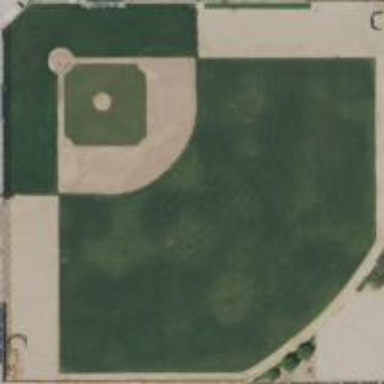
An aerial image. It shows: Baseball pitch for leisure land activities.